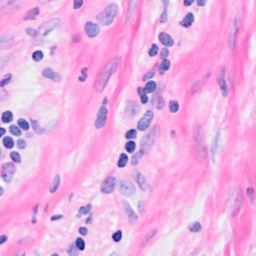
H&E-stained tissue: Breast